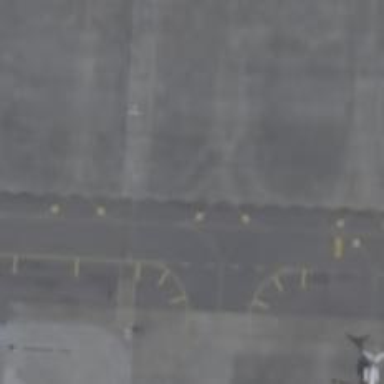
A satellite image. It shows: Image of taxiway at airport.